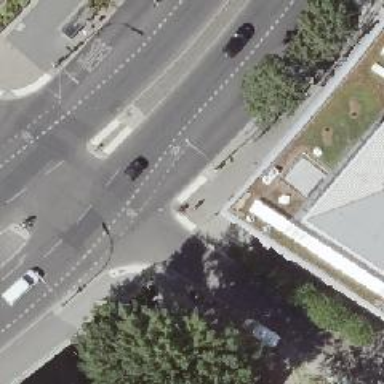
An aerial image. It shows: Asphalt footway with unmarked crossing.